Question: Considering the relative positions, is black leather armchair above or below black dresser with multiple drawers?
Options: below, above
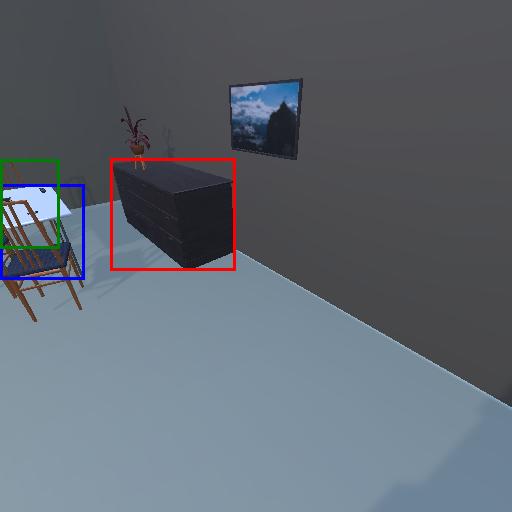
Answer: below